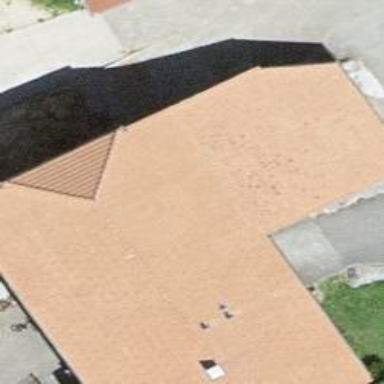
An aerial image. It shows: Half-hipped roof building.